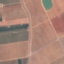
Land use / land cover class: PermanentCrop